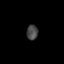
Tissue: prostate
Cell type: NK cells
Senescence score: 0.6881
Nuclear area (px): 164
Mean DAPI intensity: 71.378